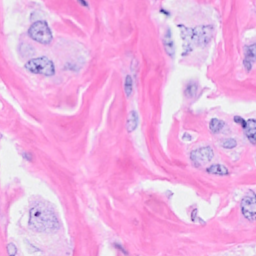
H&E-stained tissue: Breast